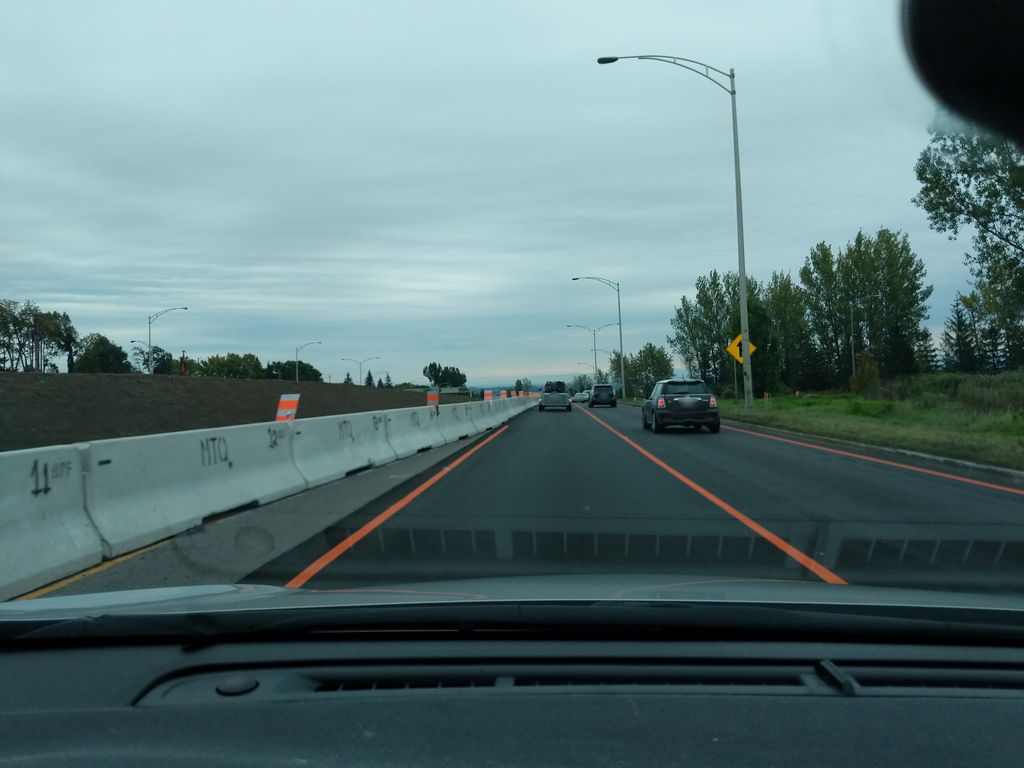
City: quebec_city